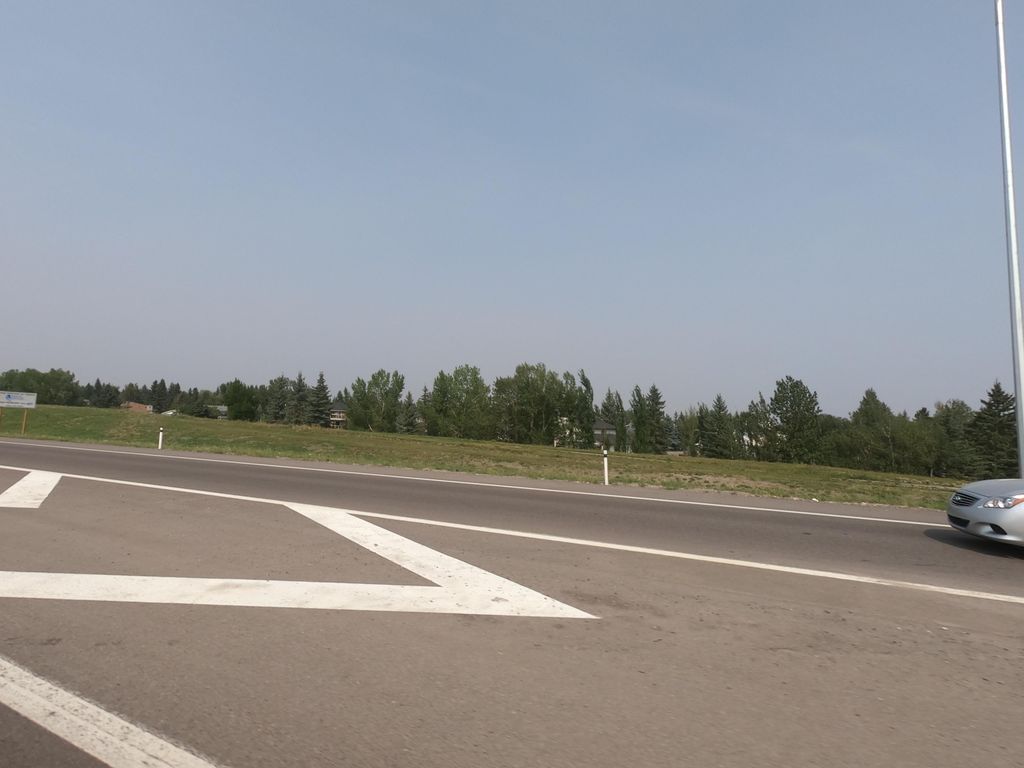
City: calgary